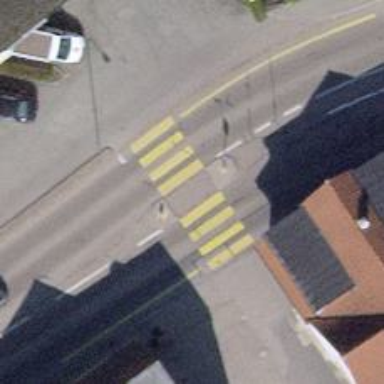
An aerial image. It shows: Zebra crossing with road island.